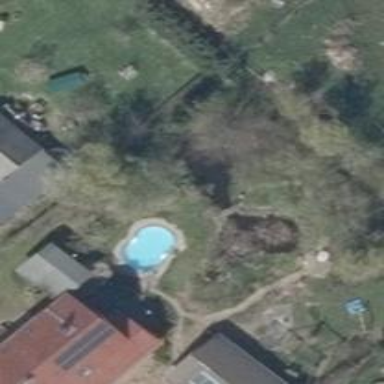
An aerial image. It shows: Swimming pool located in leisure land.